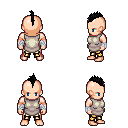
a pixel art fantasy rpg character, male body template, human, light skin, white tunic, gold greaves, black mohawk hairstyle, white cloth bandages, four views (front, back, left, right), 2x2 character sprite sheet, small pixel art, hard edges, no anti-aliasing